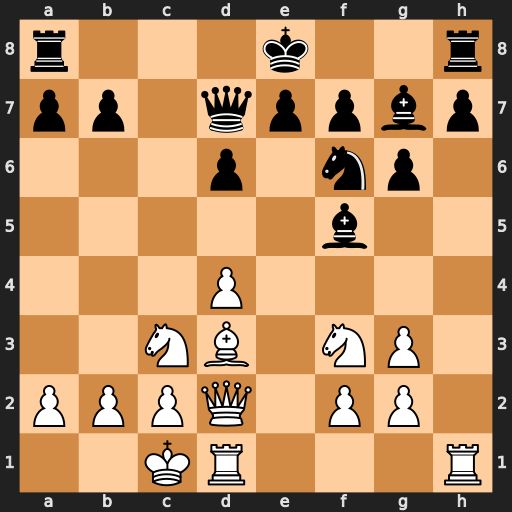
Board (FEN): r3k2r/pp1qppbp/3p1np1/5b2/3P4/2NB1NP1/PPPQ1PP1/2KR3R
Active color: w
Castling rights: kq
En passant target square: -
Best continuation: Bb5 Qxb5 Nxb5